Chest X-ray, AP view. Patient: 56 years old, sex F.
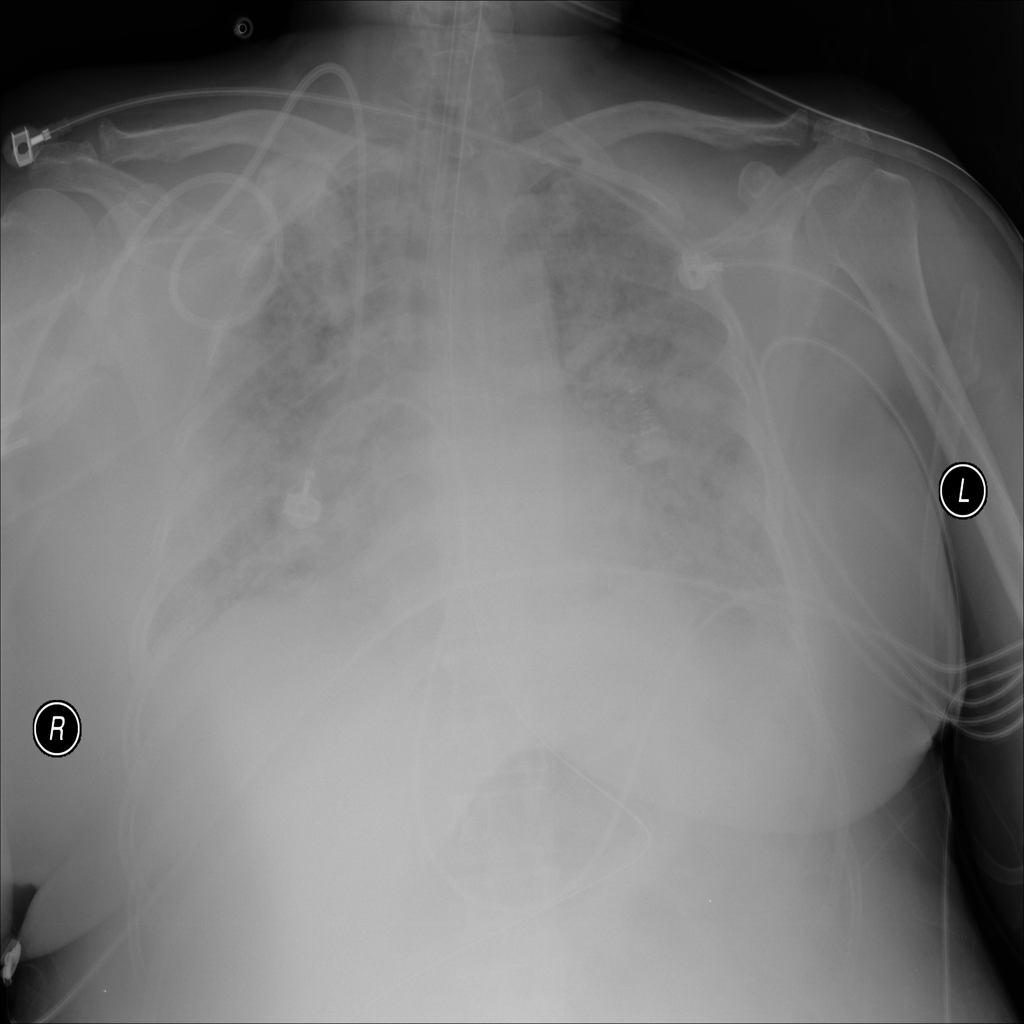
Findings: Infiltration